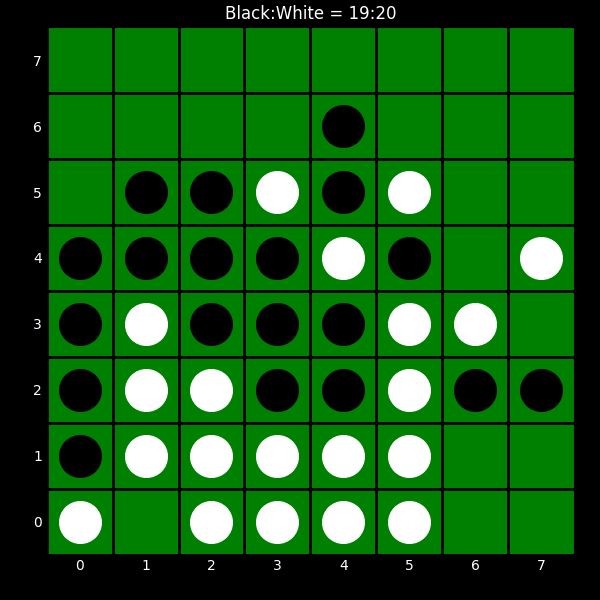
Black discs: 19
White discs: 20